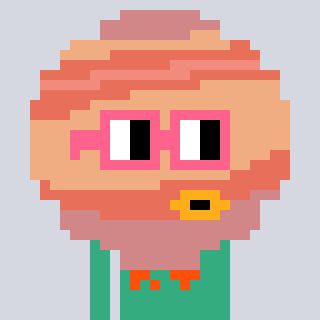
a pixel art character with square pink glasses, a jupiter-shaped head and a teal-colored body on a cool background